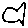
Label: fish